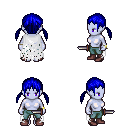
a pixel art fantasy rpg character, female body template, dark elf, purple skin, white tattered cape, teal pants, blue twin-tailed hairstyle, bracelets, maroon shoes, dagger, four views (front, back, left, right), 2x2 character sprite sheet, small pixel art, hard edges, no anti-aliasing